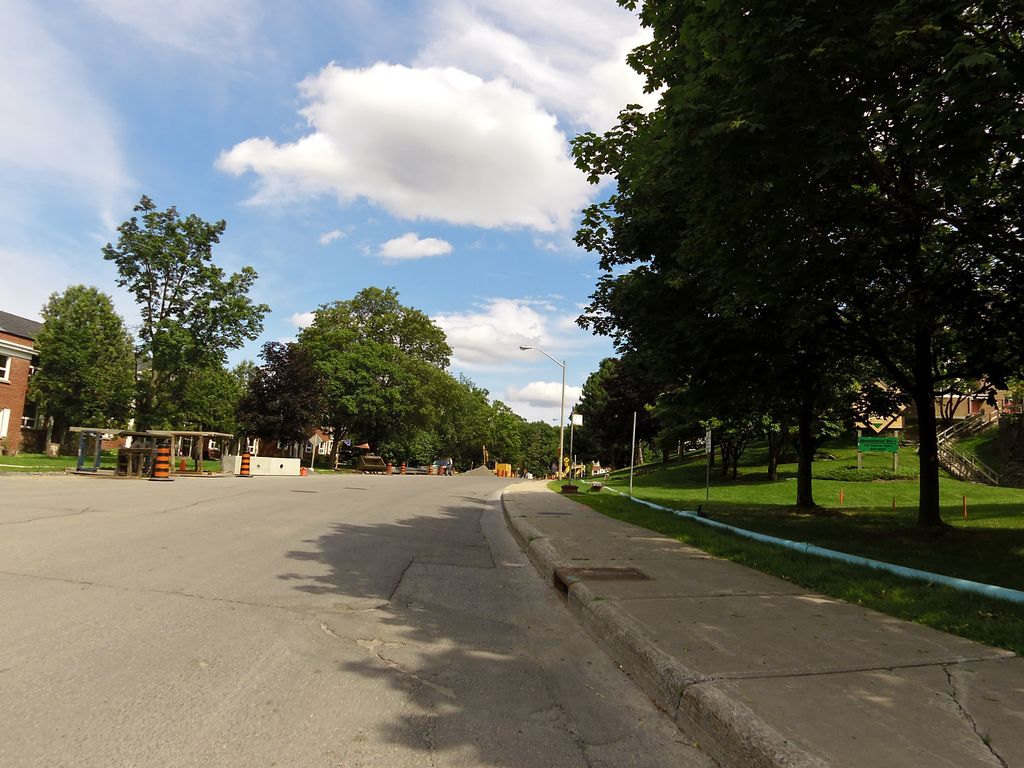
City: ottawa-gatineau